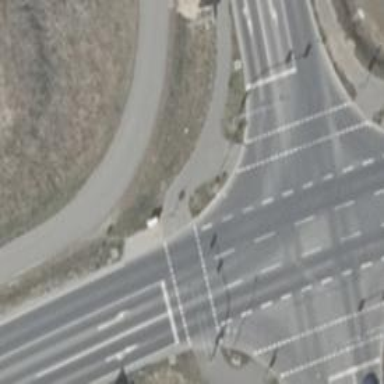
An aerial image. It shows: Asphalt footway.